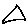
Label: triangle